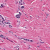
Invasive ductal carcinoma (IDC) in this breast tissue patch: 0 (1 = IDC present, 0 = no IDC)